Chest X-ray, AP view. Patient: 63 years old, sex M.
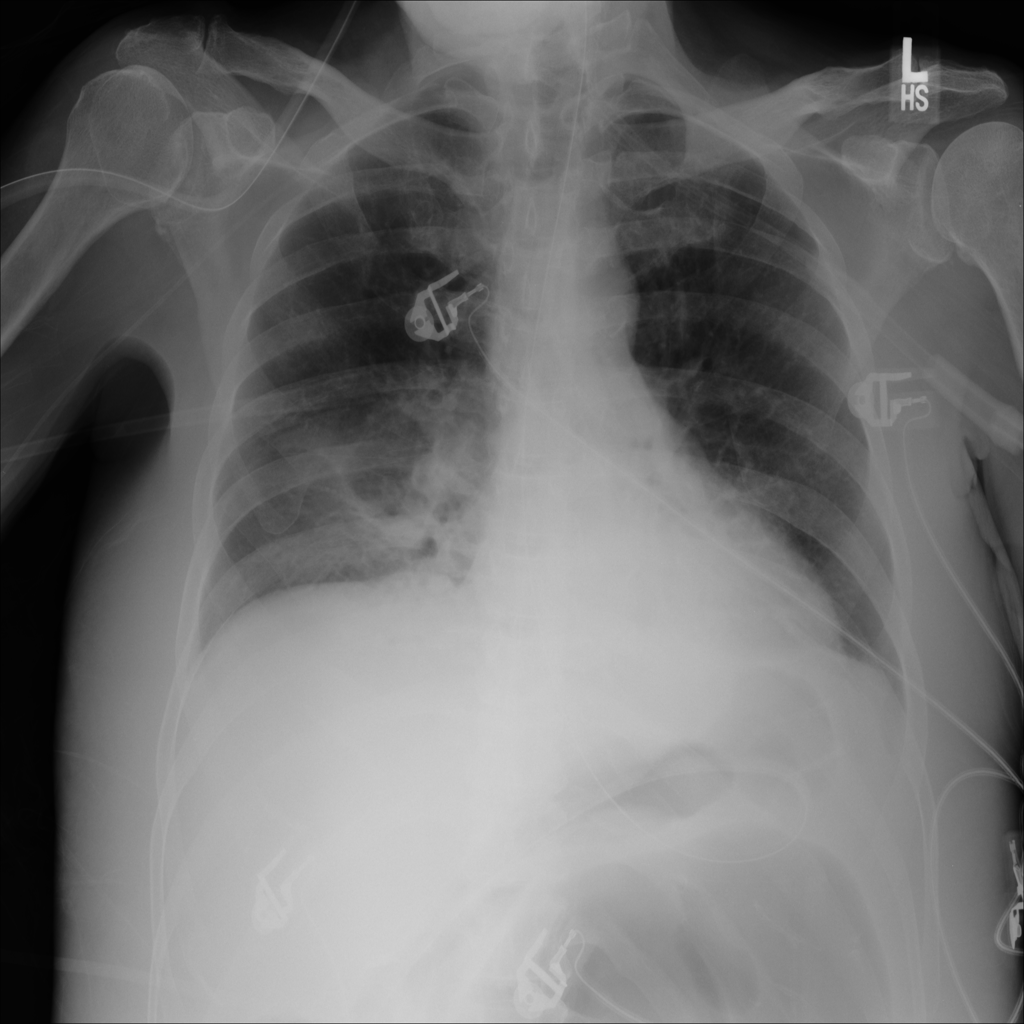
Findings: Atelectasis, Effusion